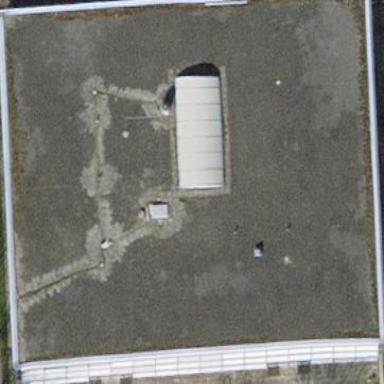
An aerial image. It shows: Flat-roofed school building.